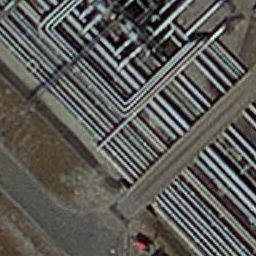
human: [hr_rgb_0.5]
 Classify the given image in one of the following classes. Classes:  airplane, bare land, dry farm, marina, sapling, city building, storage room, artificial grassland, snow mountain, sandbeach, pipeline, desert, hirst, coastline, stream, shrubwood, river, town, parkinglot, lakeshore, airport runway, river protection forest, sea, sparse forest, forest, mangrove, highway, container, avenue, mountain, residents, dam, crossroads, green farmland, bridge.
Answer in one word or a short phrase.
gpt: pipeline